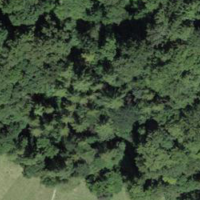
EUNIS habitat code: 41
Species observed at this site:
Rhagonycha fulva
Stenurella melanura